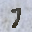
Label: 7